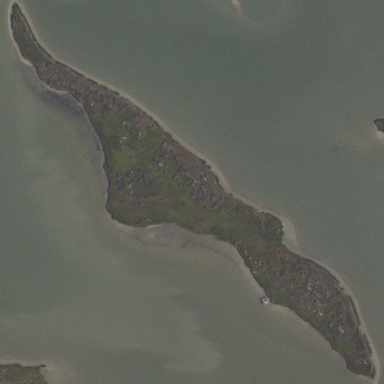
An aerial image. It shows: Islet along the coastline.